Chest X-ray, PA view. Patient: 43 years old, sex F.
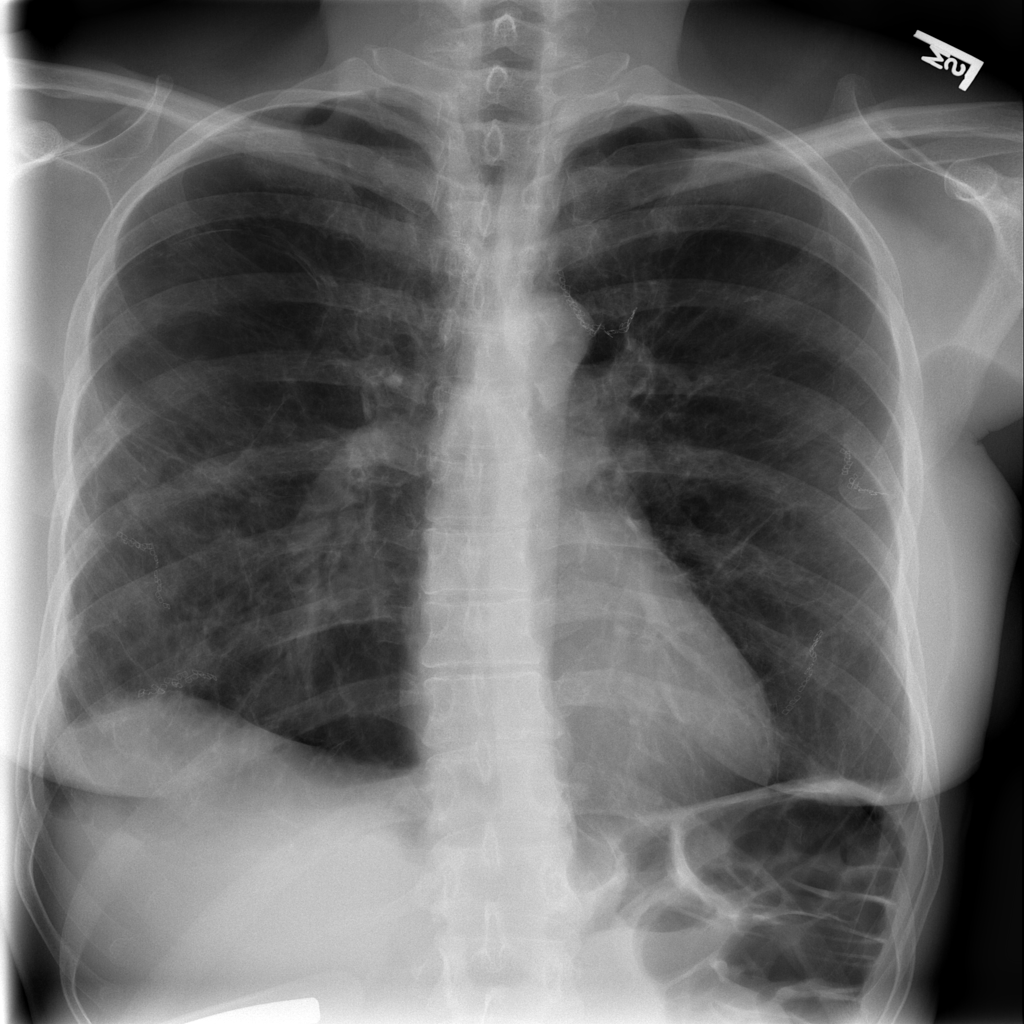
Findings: No Finding